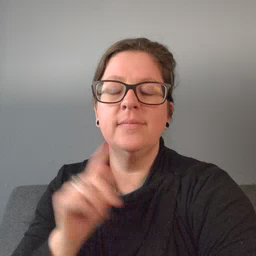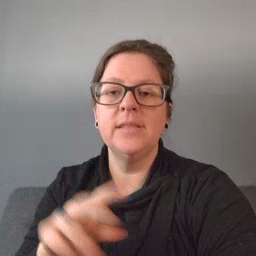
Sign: TV